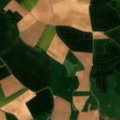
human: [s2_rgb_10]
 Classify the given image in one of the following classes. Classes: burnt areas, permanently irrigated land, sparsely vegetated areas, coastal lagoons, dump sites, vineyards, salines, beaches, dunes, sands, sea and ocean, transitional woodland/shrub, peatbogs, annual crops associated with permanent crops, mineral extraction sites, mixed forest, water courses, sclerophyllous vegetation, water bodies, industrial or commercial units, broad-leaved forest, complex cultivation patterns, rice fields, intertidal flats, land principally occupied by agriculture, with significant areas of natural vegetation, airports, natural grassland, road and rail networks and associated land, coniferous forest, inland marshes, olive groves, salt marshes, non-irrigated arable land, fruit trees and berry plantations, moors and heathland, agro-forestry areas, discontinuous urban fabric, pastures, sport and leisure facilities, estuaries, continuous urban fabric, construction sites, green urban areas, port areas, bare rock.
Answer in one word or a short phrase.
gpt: discontinuous urban fabric, non-irrigated arable land, pastures